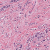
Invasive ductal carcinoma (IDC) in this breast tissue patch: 1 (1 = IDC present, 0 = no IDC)